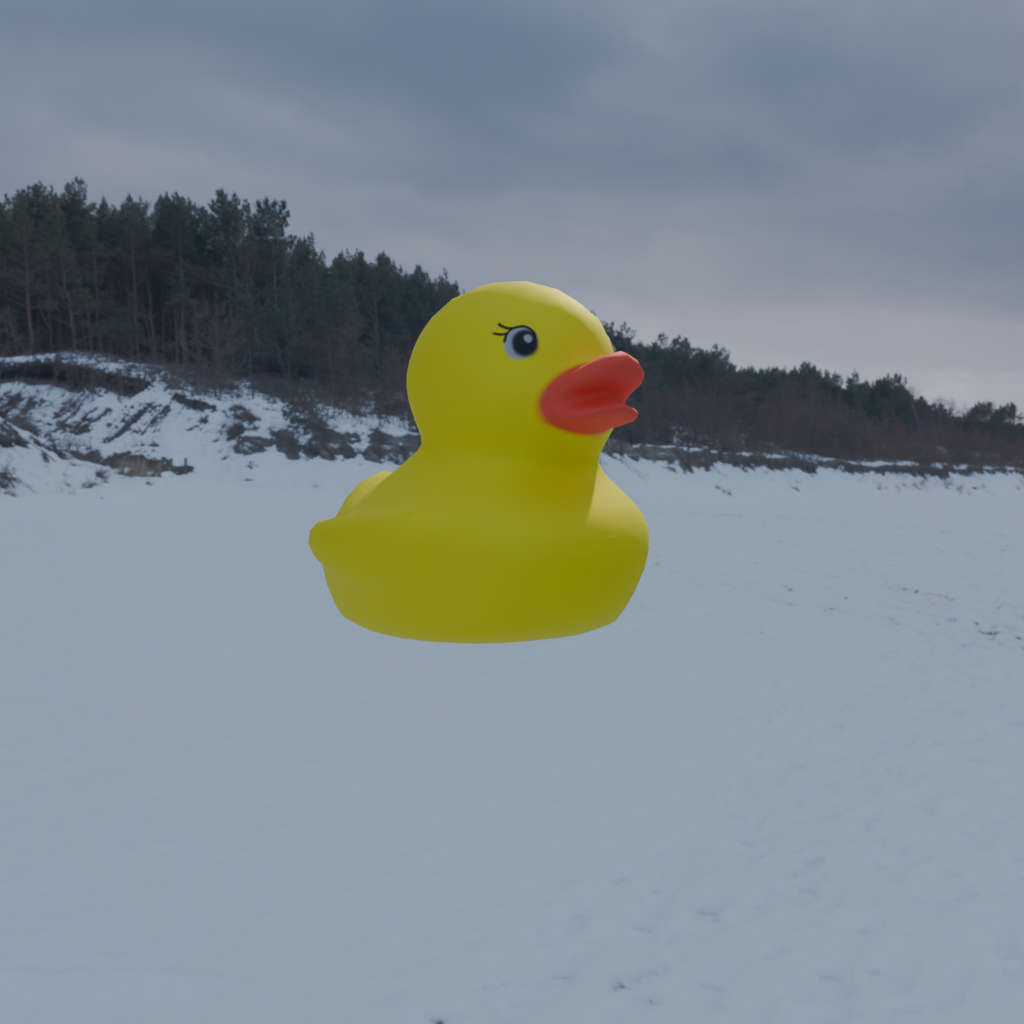
an image of a yellow rubber duck seen from <front_right> in a snow-covered beach with a cloudy winter sky.